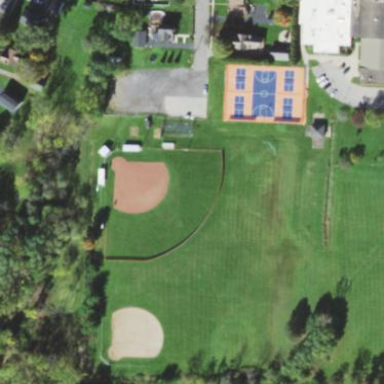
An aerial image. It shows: Baseball pitch for leisure and sports activities.